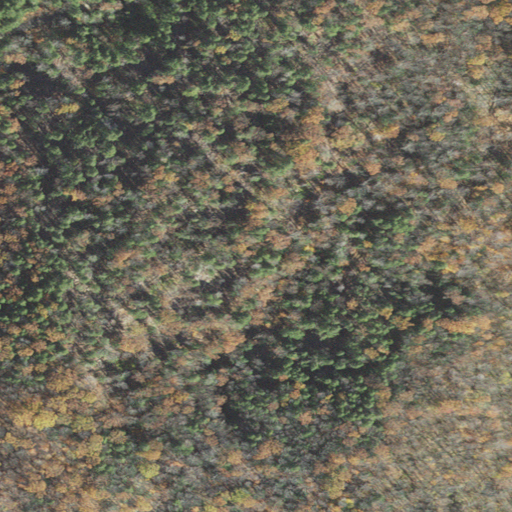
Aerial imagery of mountain in New Hampshire named Garfield Hill containing mixed forest, deciduous forest, evergreen forest, and open development